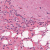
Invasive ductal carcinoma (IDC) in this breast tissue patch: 1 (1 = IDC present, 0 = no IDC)